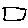
Label: square